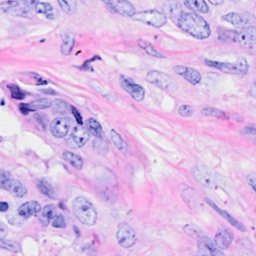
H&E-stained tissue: Breast